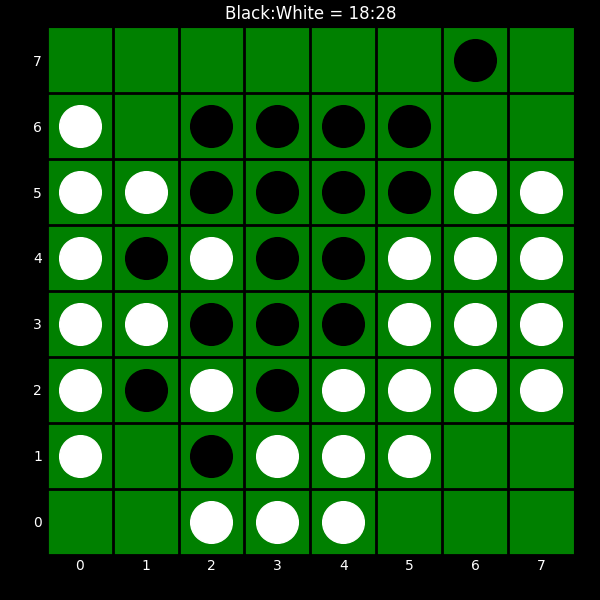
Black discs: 18
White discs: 28